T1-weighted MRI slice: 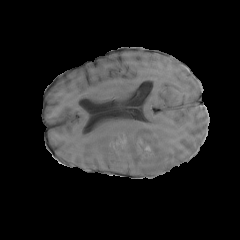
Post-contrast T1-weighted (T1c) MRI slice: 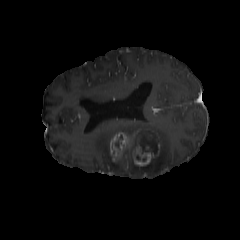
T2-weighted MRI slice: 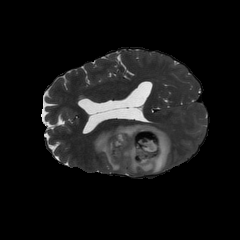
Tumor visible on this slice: yes